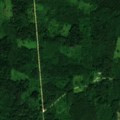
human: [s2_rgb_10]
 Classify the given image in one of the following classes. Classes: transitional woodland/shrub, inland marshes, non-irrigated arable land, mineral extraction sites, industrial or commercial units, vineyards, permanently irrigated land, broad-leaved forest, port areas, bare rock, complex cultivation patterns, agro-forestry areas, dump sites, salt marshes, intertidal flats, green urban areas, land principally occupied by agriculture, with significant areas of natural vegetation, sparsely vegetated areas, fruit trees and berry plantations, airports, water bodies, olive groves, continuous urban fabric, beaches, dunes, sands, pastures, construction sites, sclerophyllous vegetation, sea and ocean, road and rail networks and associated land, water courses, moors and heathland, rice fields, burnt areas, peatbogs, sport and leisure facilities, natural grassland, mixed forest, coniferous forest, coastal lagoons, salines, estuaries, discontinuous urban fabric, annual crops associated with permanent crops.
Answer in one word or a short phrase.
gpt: broad-leaved forest, mixed forest